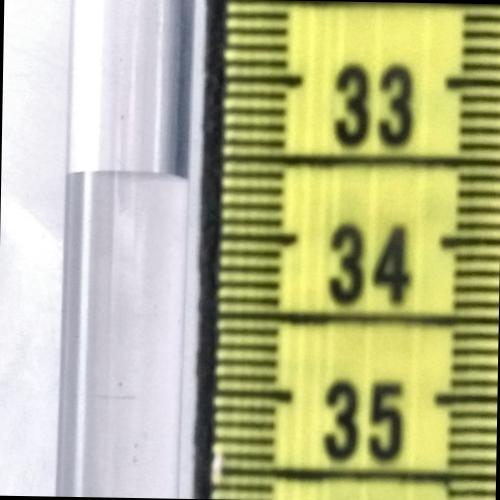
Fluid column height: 33.6 cm